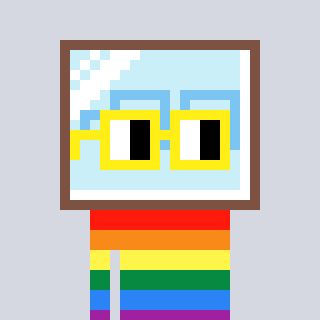
a pixel art character with square yellow glasses, a mirror-shaped head and a peachy-colored body on a cool background